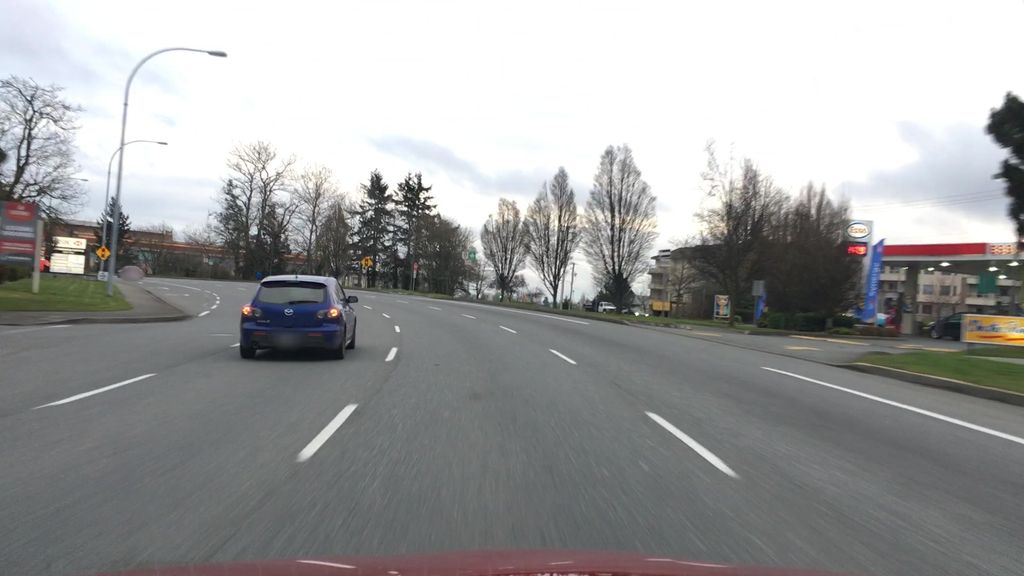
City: victoria